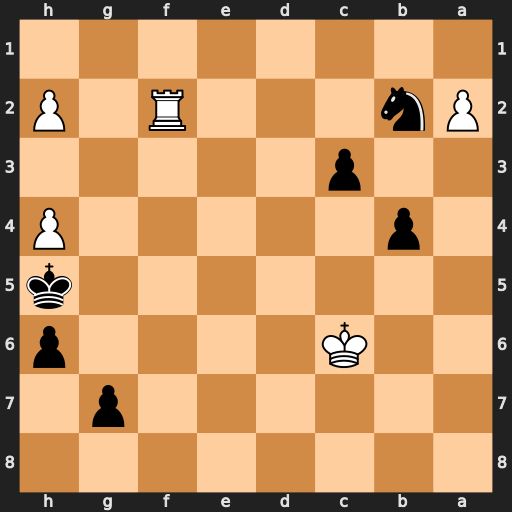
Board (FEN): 8/6p1/2K4p/7k/1p5P/2p5/Pn3R1P/8
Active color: b
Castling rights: -
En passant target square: -
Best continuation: b3 axb3 Nd3 Rf1 c2